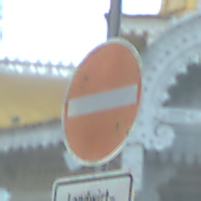
Verkehrszeichen: VerbotDerEinfahrt
Zusatzzeichen unten: BesondereFahrzeugeUndTransportgueter6
Umgebung: Outdoor, Suburban
Tageszeit: SunriseSunset
Wetter: PartlyCloudy
Licht: Natural
Jahreszeit: NotSpecified
Kontrast: MediumContrast